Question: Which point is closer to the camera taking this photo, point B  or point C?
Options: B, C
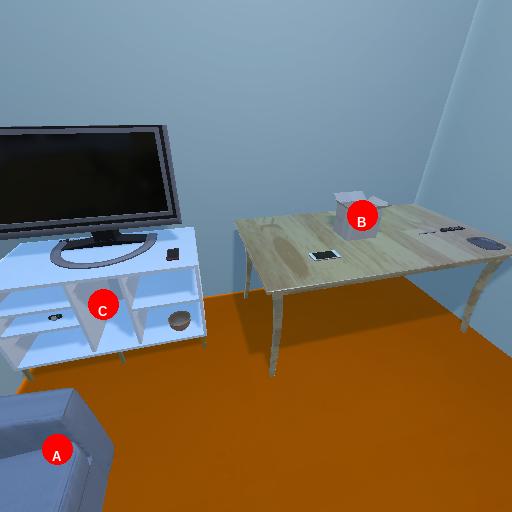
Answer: B